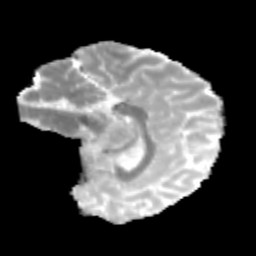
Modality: MD
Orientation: sagittal
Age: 14
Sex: female
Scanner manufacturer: siemens
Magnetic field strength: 3 T
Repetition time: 3.8 s
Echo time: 0.07 s